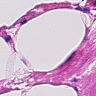
Metastatic tissue present: no